Question: I'm trying to figure out how to use MiniProfile to see why some webpages are going so slow.
I've added it in, and have added 'Steps' around 'Application_BeginRequest', 'Application_EndRequest' and around my Controllers action (in the image below that is the CanManageOrganization and GenerateTreeDataSource). But as you can see below those two methods run relatively quickly. After that there is a large gap until 'GetVaryByCustomString' is called. How would I go about trying to figure out what is going on (where the time is being spent)?
My understanding is that the actual rending engine is what would be going on in that section? Am I incorrect here? Any suggestions on how I can figure out what the time in-between is spent doing?

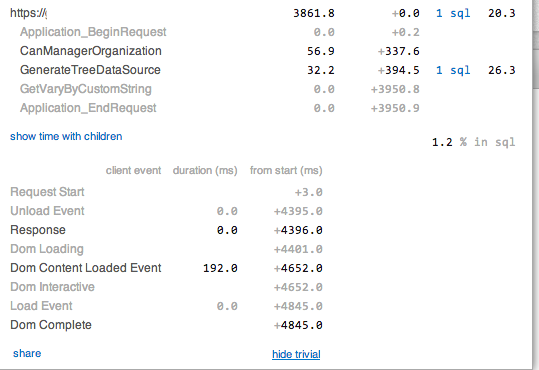
Answer: I would recommend you to install the 'MiniProfiler.MVC3' NuGet which will give you more specific details about MVC. Yoju will see time spent for finding and rendering views as well.
Here's a sample of what you might see:

Remark: with the latest version of the NuGet if you are hosting your application in IIS7 Integrated pipeline mode or IIS Express locally you might need to add the following handler to the '<system.webServer>' section:
'''
<handlers>
<add name="MiniProfiler" path="mini-profiler-resources/*" verb="*" type="System.Web.Routing.UrlRoutingModule" resourceType="Unspecified" preCondition="integratedMode" />
</handlers>
'''